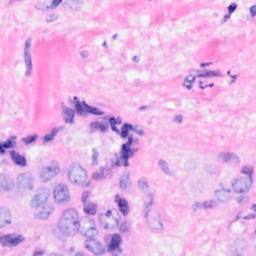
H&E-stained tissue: Breast